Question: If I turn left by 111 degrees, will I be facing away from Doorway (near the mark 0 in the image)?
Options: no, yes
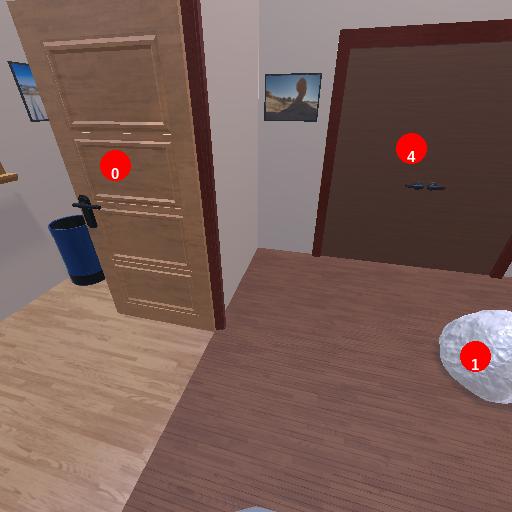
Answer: no